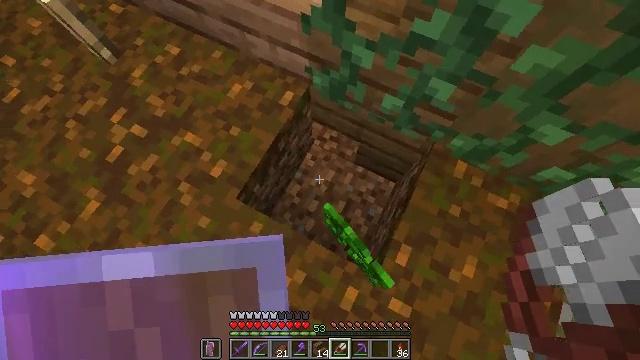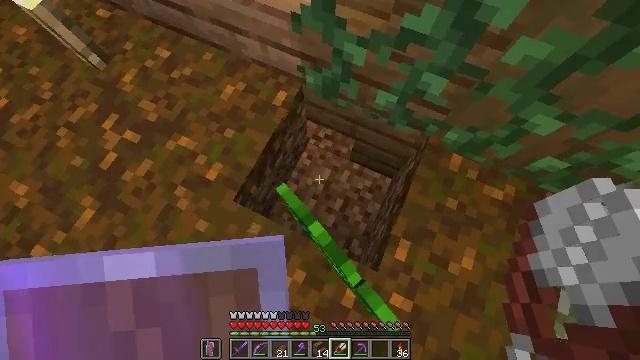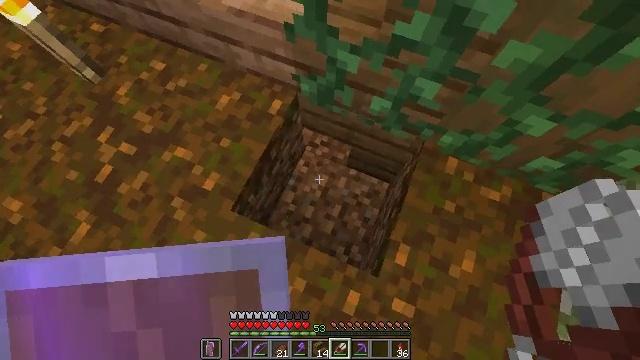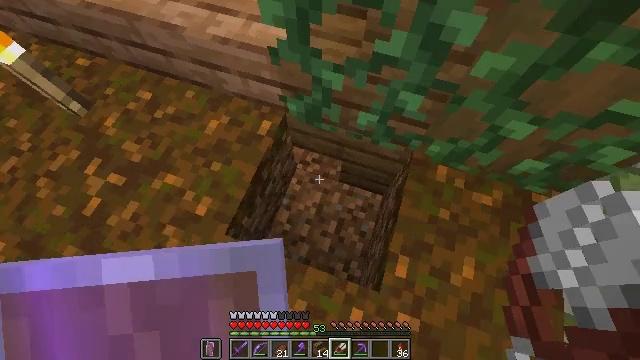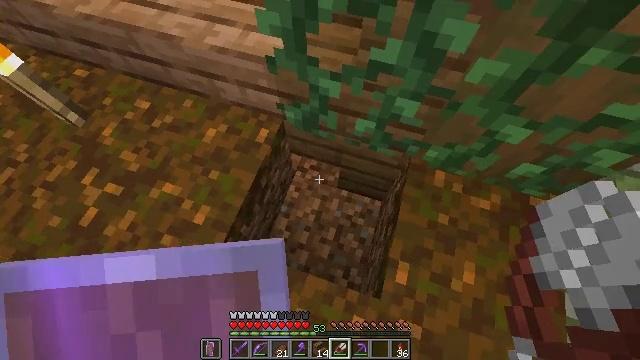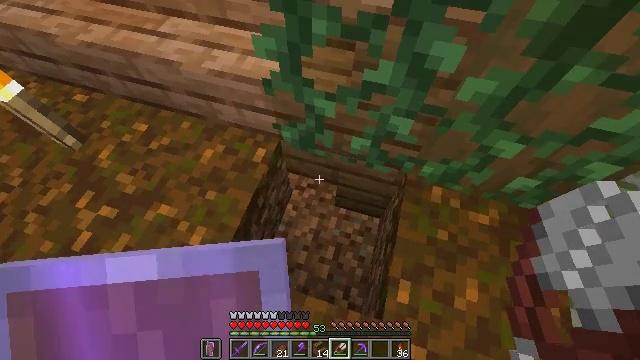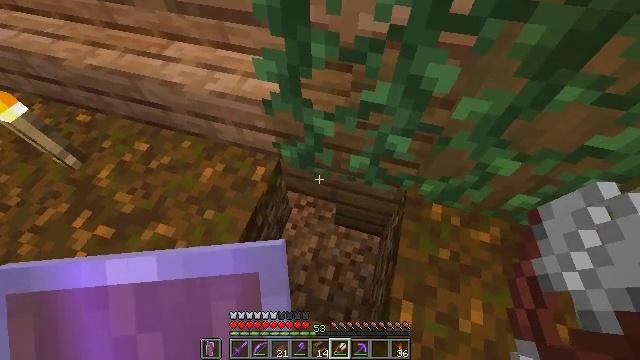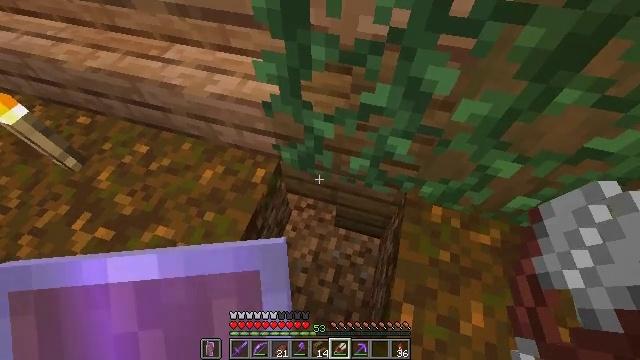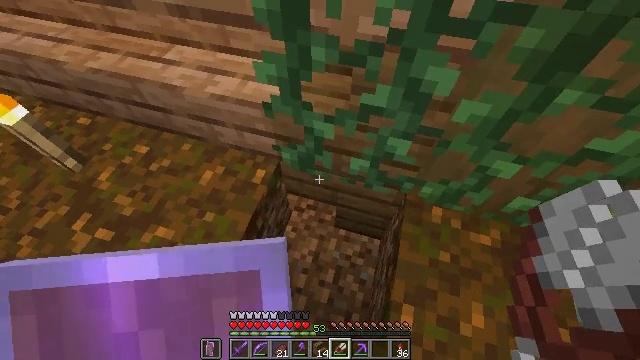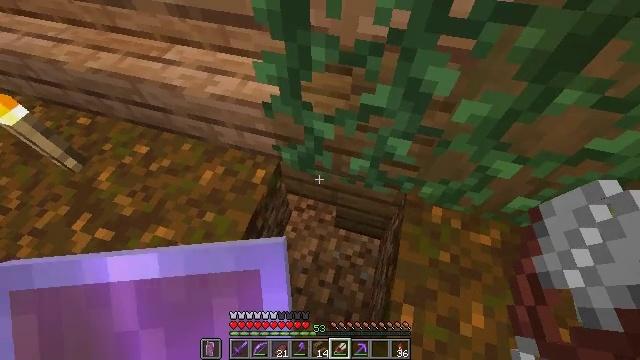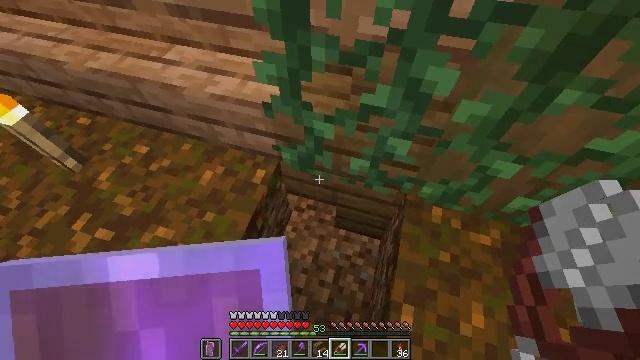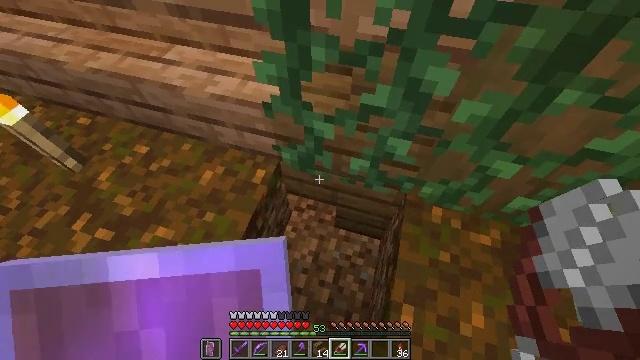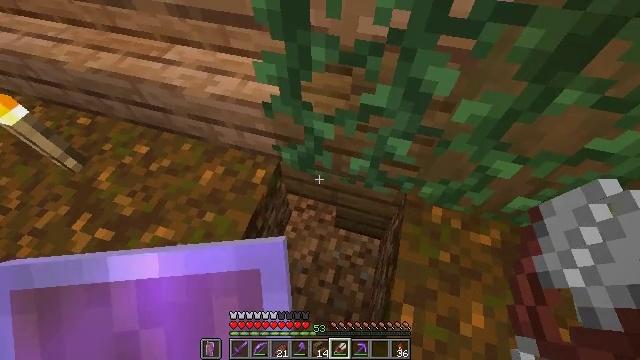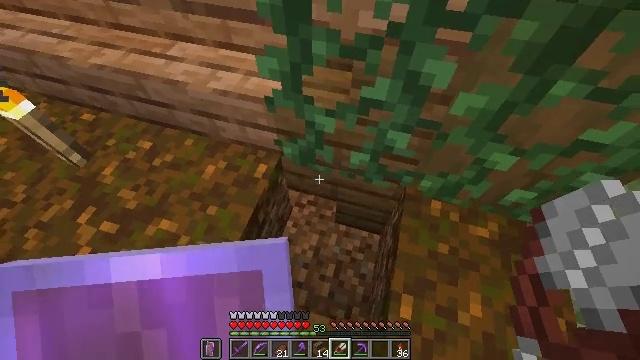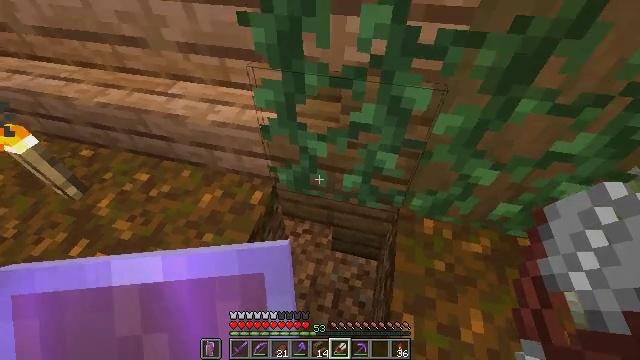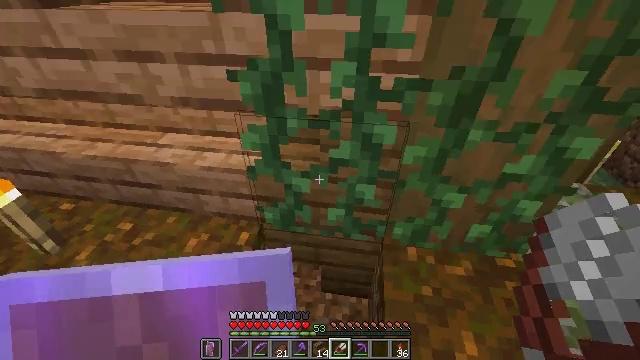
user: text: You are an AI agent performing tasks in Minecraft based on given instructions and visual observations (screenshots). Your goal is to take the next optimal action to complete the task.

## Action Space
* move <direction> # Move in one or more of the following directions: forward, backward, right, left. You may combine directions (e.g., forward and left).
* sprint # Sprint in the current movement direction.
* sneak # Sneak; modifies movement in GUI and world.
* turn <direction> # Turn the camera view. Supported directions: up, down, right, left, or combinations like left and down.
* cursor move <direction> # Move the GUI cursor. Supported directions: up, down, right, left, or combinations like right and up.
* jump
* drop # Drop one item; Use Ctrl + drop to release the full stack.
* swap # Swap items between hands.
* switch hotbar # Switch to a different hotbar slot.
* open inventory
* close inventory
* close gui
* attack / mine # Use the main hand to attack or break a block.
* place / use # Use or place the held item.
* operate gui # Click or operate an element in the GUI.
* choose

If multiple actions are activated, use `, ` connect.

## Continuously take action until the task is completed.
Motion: motion action
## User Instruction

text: Harvest vines off the surface.
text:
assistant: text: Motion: turn right
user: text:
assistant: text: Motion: turn right and up
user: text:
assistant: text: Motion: turn right and up
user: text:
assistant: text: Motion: turn up
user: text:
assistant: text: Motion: turn right and up
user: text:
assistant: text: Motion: turn up
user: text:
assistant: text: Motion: no_op
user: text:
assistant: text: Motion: no_op
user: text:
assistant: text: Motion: no_op
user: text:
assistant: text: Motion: no_op
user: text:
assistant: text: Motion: no_op
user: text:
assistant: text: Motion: no_op
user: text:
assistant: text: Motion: move back
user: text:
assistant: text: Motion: move back, turn right and up
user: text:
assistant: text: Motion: move back, turn right and up
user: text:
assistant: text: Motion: move back, turn right and up
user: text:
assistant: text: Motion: move back, turn up
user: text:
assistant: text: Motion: move back, turn up
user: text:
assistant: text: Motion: move back, turn up
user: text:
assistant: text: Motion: no_op
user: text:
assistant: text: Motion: no_op
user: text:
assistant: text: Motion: turn left and up
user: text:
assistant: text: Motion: move right, turn left and up
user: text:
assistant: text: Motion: move right, turn up
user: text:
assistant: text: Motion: move right, turn up
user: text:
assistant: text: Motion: move right
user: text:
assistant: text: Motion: move right, turn left and up
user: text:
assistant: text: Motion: turn left and up
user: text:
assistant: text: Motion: turn left and up
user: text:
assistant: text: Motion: no_op